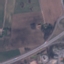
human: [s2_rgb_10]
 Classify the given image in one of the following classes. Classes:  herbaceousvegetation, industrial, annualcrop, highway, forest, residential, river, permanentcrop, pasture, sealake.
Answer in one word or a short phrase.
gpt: Highway